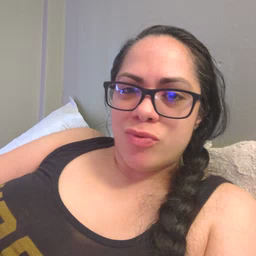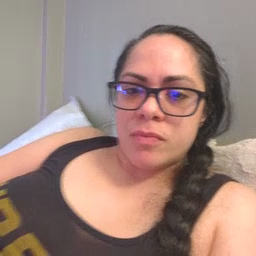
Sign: outside